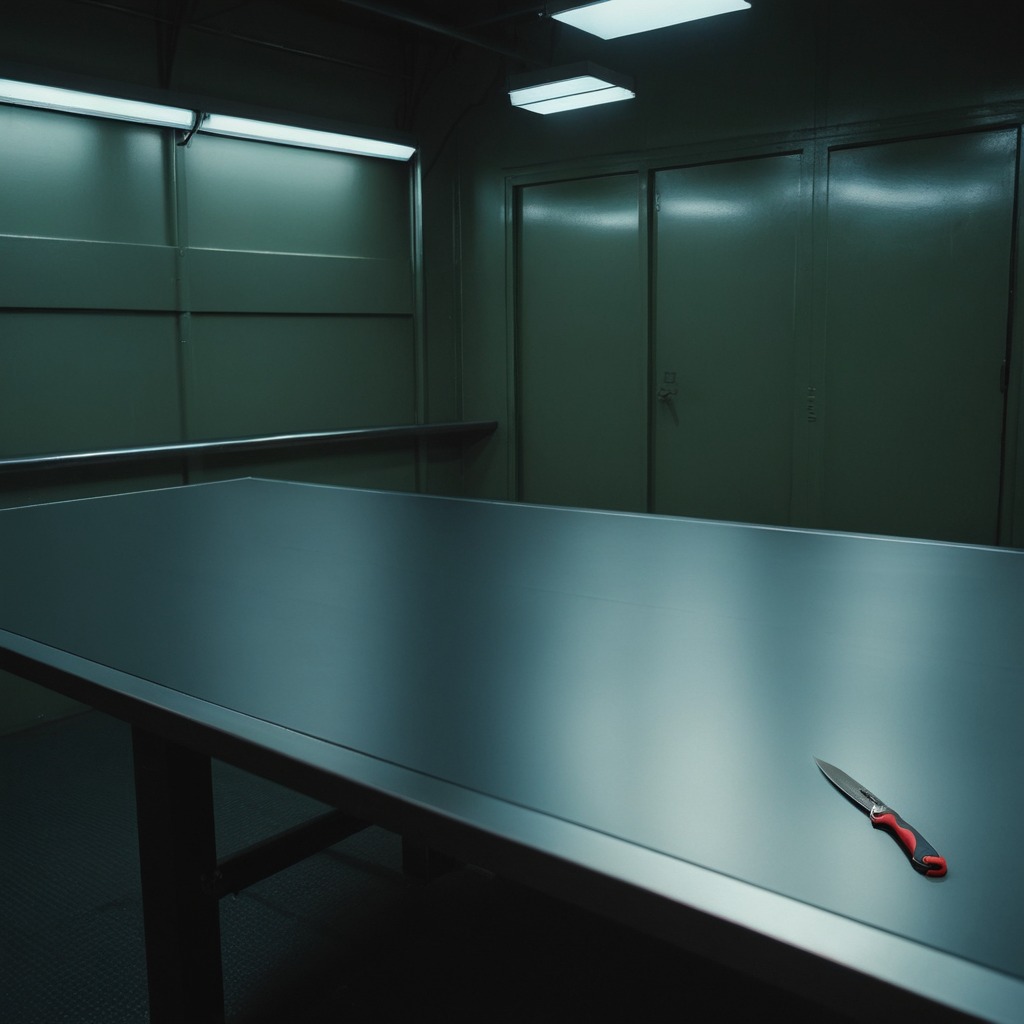
A utility knife lying on a clean empty table in a railway signal maintenance room lit by harsh overhead fluorescents photorealistic surface textures crisp shadows high dynamic range